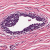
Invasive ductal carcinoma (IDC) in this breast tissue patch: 0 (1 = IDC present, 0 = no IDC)